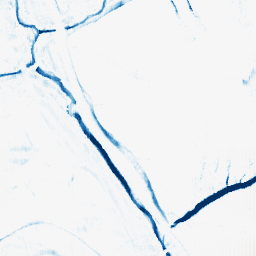
Category: morphological
Decomposition family: morphological_rect
Decomposition parameters: operation: closing
width: 5
height: 10
Upsampling method: fft_zeropad
Upsampling parameters: scale: 8
Upsampling scale: 8